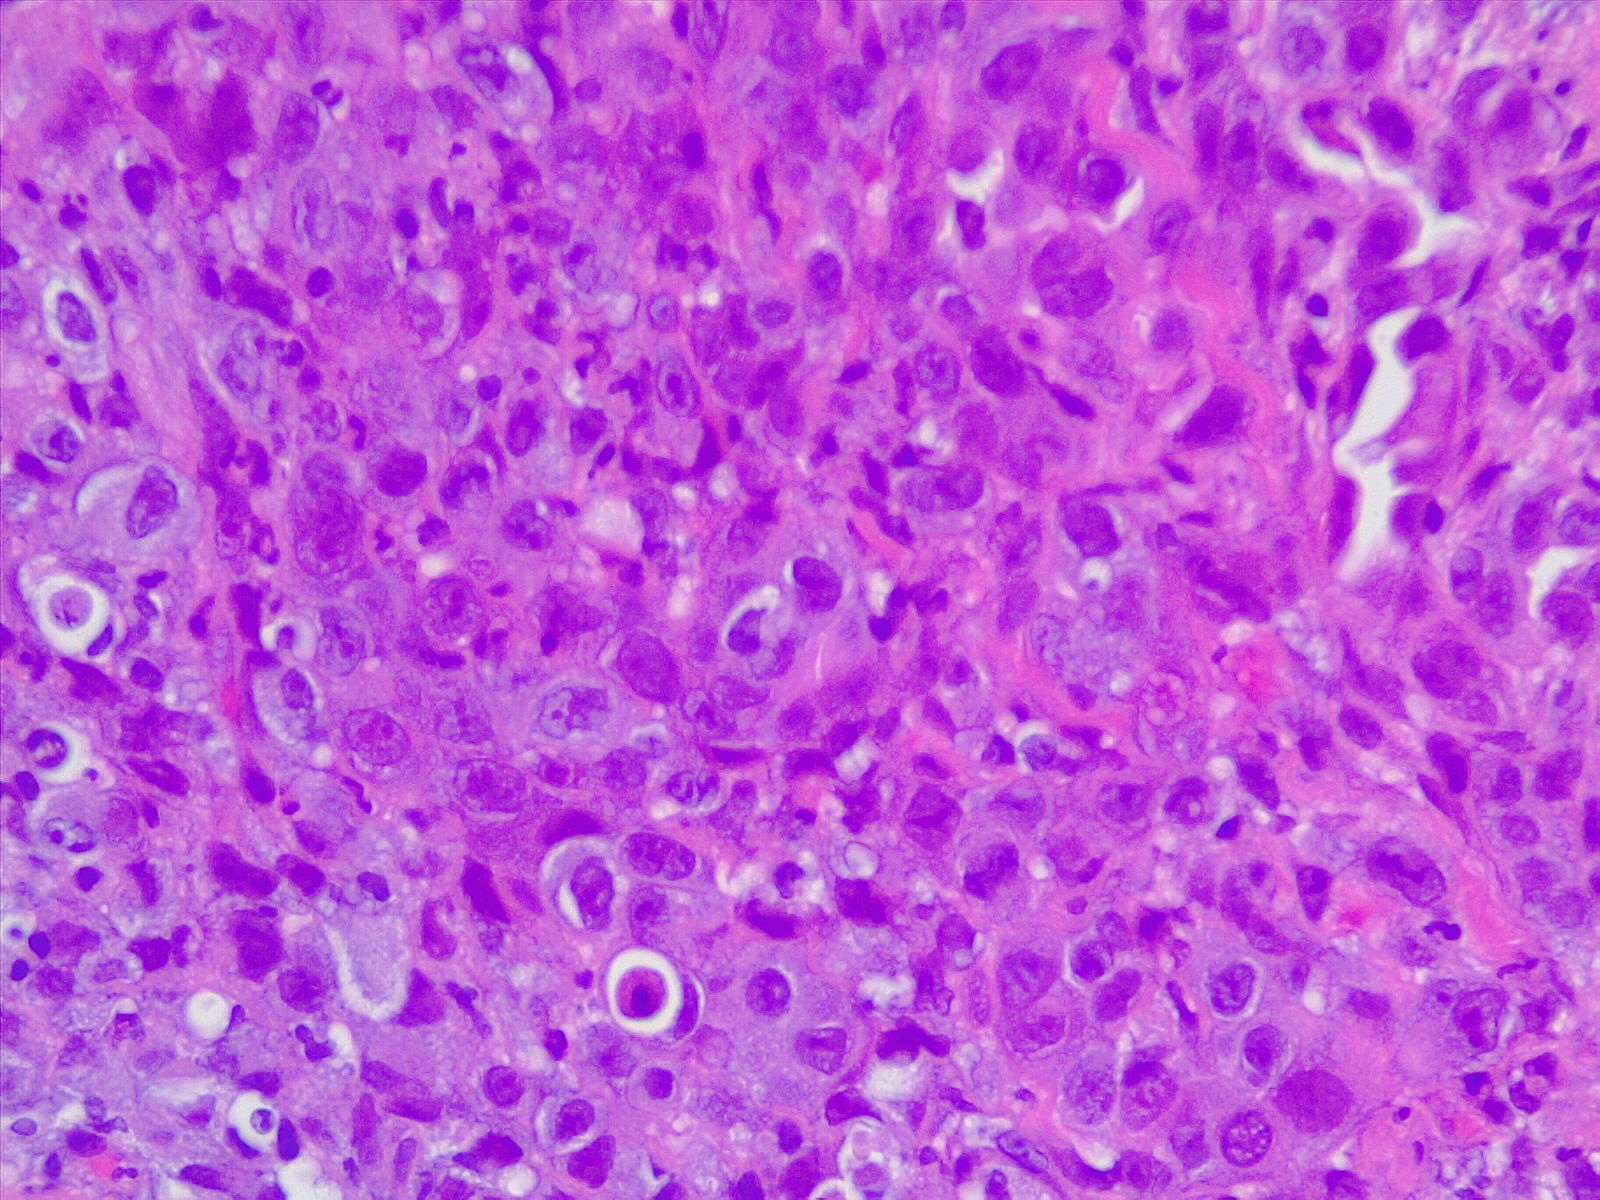
Label: lung adenocarcinoma, poorly differentiated